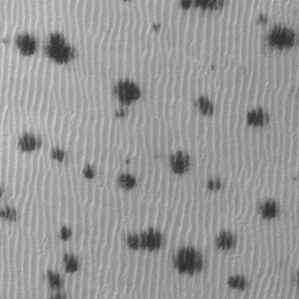
Label: frost